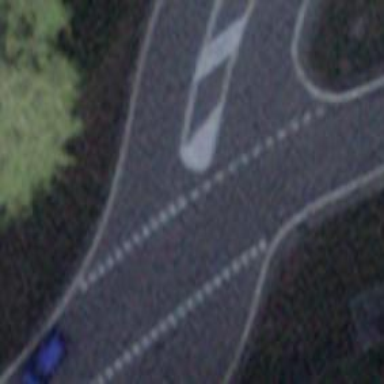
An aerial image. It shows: Road with "give way" sign.